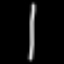
Label: line